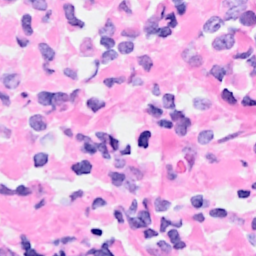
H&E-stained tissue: Breast